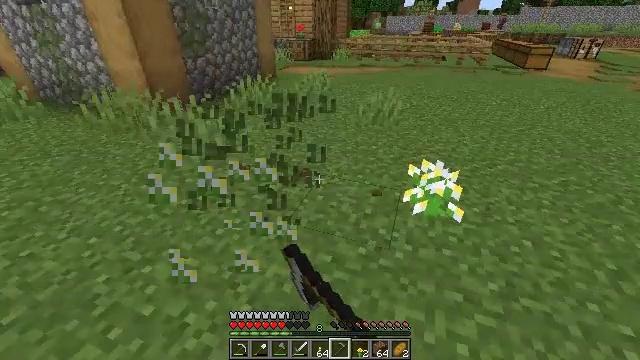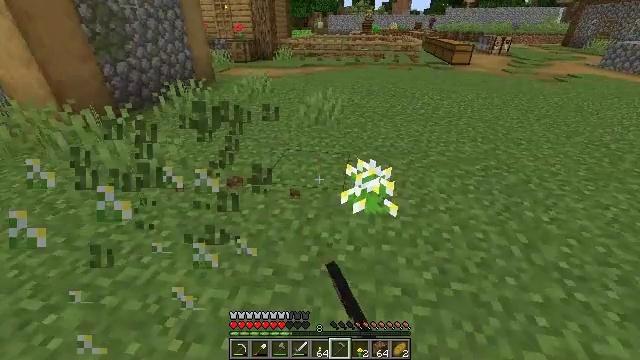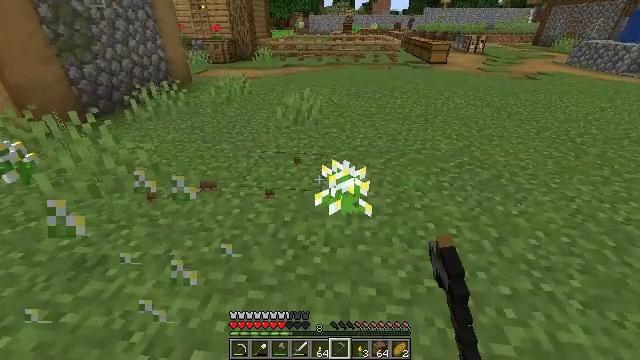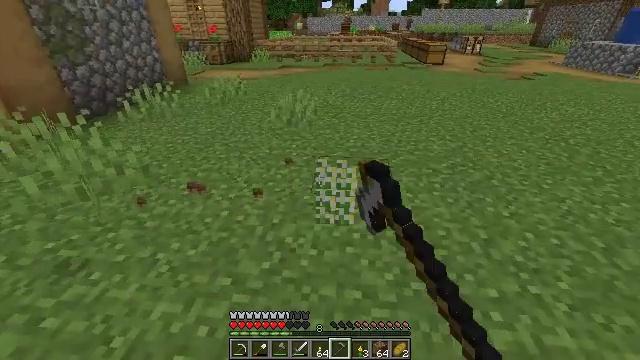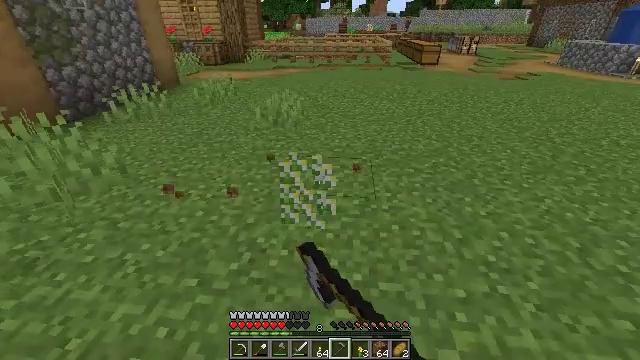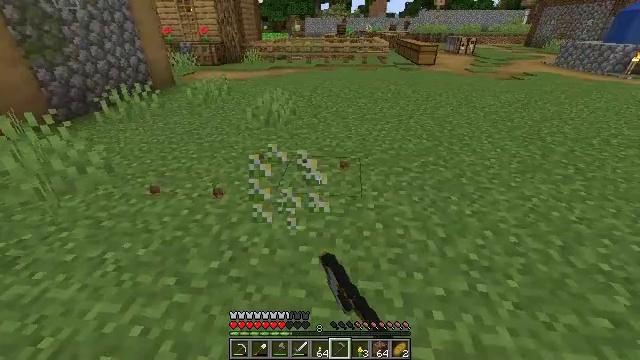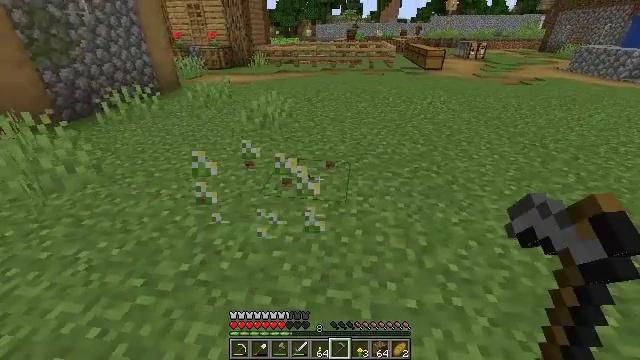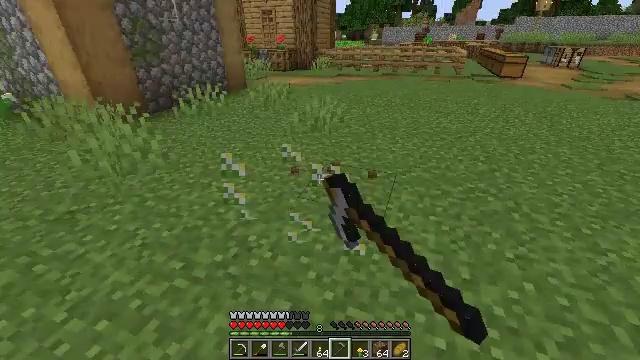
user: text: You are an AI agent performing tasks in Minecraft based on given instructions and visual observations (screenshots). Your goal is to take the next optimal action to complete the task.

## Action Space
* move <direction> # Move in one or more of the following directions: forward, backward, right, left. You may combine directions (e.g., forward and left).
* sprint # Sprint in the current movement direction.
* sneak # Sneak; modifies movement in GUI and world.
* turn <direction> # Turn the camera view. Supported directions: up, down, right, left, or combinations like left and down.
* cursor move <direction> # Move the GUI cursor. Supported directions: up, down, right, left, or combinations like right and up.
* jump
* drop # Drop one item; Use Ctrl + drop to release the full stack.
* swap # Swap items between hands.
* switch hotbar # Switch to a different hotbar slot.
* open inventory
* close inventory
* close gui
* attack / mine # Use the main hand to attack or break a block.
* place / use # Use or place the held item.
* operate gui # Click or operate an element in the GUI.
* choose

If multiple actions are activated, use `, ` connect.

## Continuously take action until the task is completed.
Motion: motion action
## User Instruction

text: Harvest the azure bluet plant.
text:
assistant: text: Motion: move right, turn right, attack / mine
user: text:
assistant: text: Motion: move right, turn right, attack / mine
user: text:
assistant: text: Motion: move right, attack / mine
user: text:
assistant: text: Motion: move right, attack / mine
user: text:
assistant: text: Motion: move right, attack / mine
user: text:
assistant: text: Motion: move forward and move right, turn left, attack / mine
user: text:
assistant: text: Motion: move forward and move right, turn left, attack / mine
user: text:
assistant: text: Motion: attack / mine